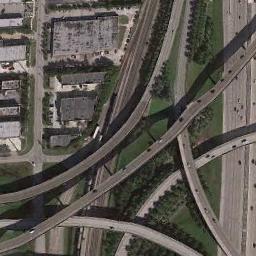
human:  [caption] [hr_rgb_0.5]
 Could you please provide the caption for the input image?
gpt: Several buildings are next to the overpass .

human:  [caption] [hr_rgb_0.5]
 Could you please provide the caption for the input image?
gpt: An overpass is above the road .

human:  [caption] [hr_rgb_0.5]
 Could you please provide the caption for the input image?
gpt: The overpass is on the grass next to some houses .

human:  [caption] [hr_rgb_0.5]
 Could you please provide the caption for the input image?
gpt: The intricated overpasses is over the roads and a residential area is next to the overpass .

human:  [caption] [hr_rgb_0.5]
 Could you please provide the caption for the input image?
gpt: There are some buildings and green lawns beside the overpass .